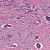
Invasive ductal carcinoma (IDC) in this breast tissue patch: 1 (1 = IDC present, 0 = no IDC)